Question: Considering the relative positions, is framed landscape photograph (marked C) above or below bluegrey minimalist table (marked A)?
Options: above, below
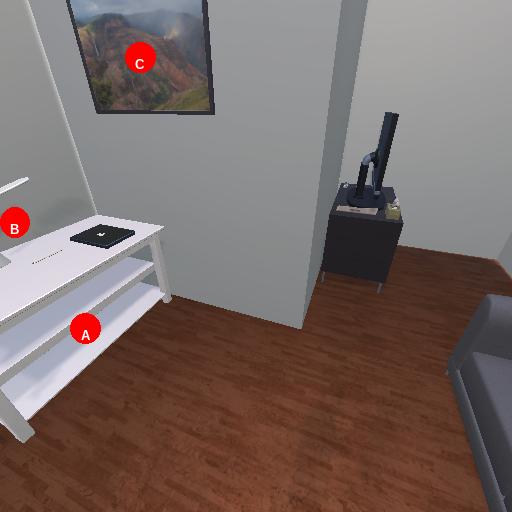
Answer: above